Interaction volume radius: 5 \u00c5
Interaction volume height: 10 \u00c5
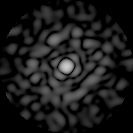
Disorder parameter: 0.8511